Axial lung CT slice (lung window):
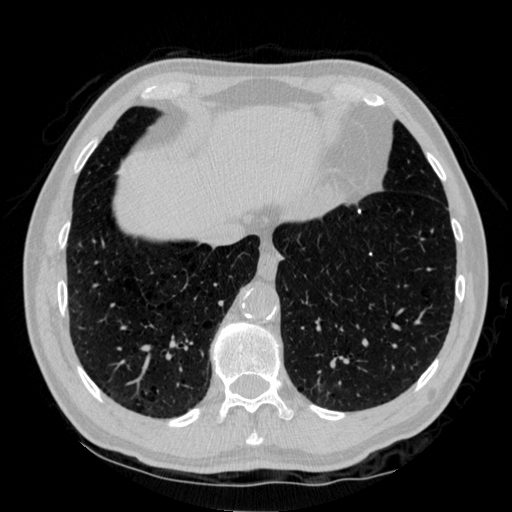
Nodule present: no